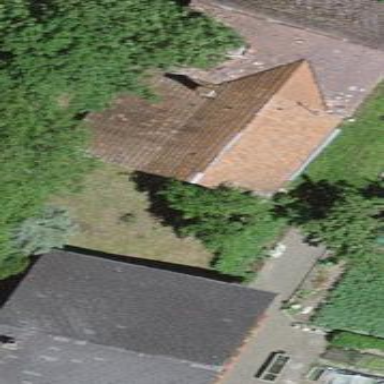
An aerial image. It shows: Rural barn.